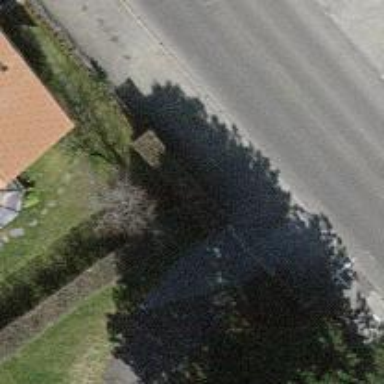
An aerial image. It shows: Hedge barrier.